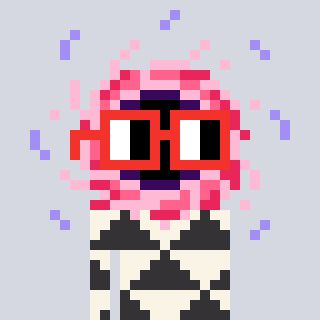
a pixel art character with square red glasses, a blackhole-shaped head and a grayscale-colored body on a cool background